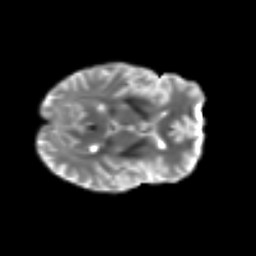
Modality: T2w
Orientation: axial
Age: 57
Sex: female
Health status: ill
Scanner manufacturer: siemens
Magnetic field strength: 3 T
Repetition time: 8.7 s
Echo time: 0.11 s